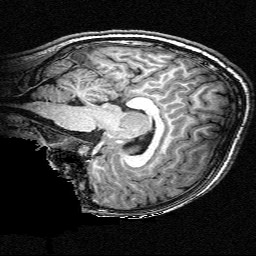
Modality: T1w
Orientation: sagittal
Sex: female